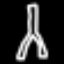
Label: The Eiffel Tower